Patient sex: M
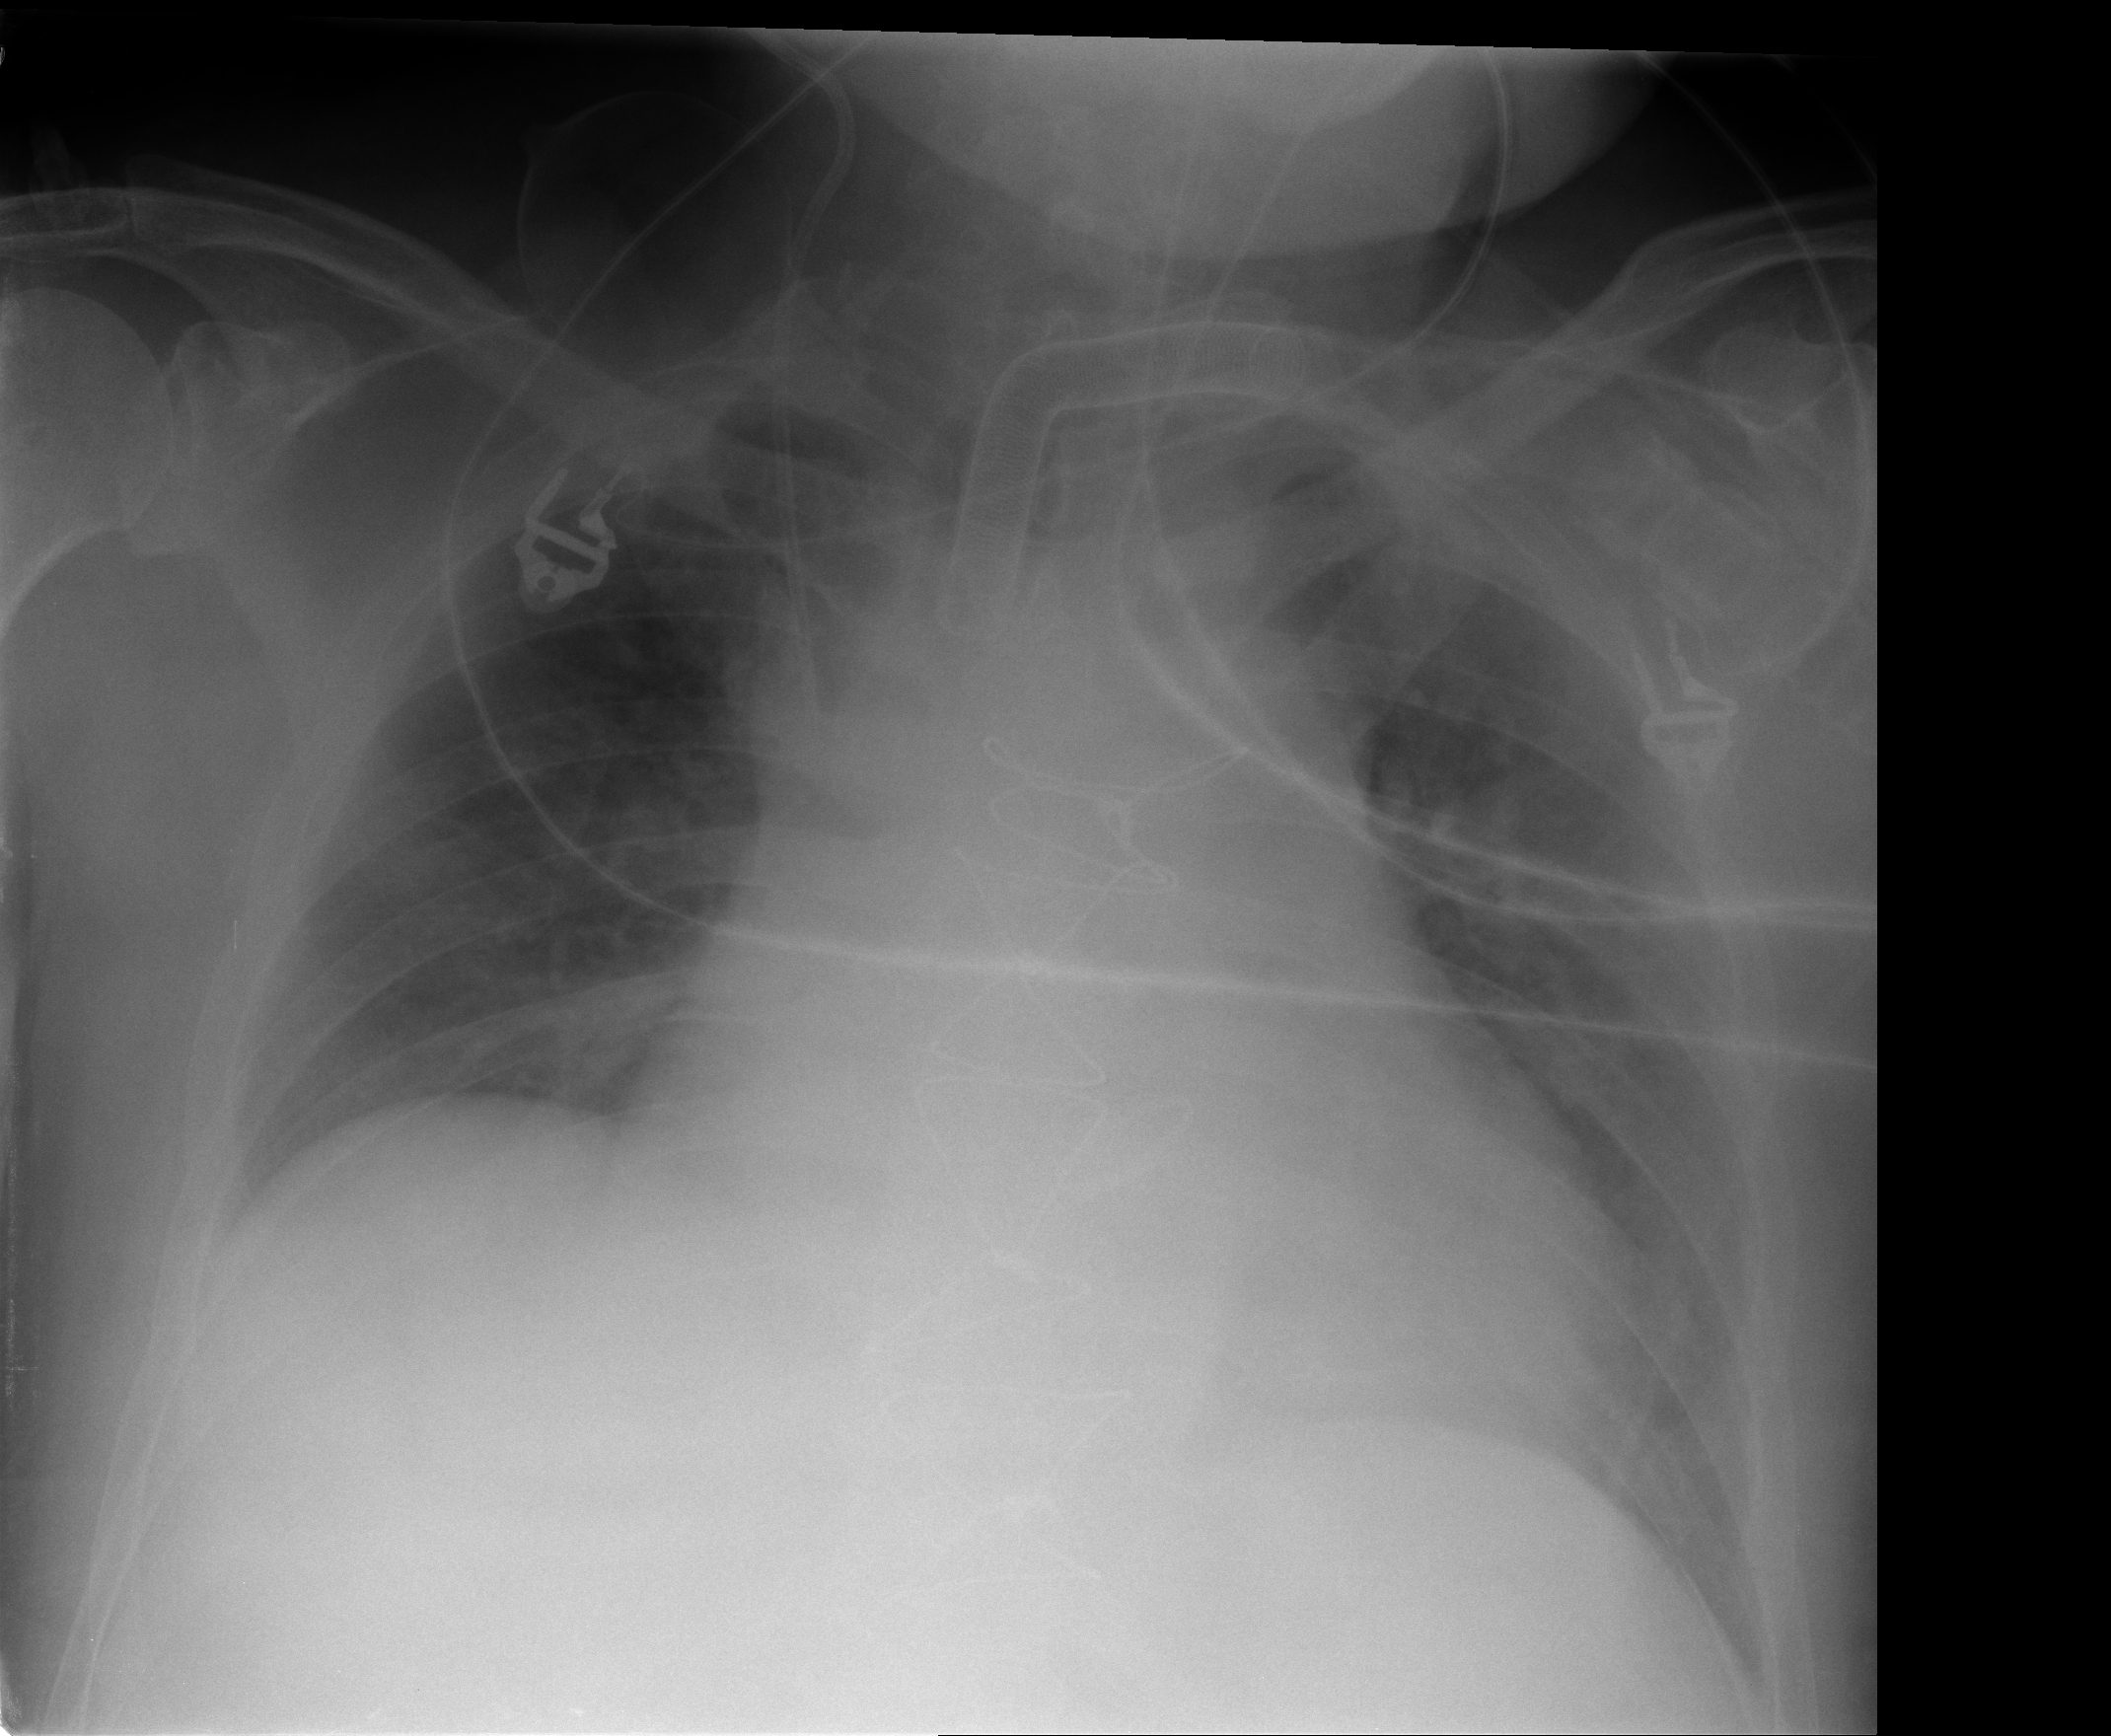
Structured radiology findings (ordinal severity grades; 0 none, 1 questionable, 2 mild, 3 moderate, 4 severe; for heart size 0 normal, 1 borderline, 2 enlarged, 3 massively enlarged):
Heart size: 2
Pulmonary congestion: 2
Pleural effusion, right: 0
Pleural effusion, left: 2
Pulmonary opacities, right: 0
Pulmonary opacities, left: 0
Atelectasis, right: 0
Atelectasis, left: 2